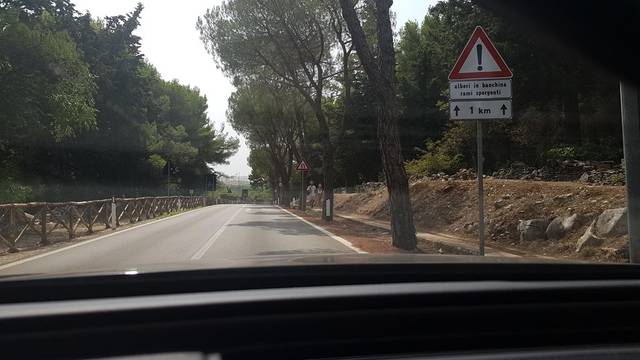
Region: Italy
Coordinates: 41.083, 16.276